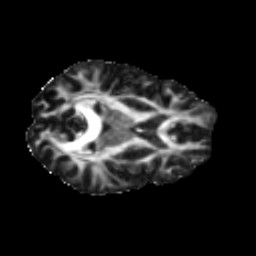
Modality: FA
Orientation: axial
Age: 51
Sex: female
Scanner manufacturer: ge
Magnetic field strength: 3 T
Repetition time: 7.8 s
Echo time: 0.0606 s